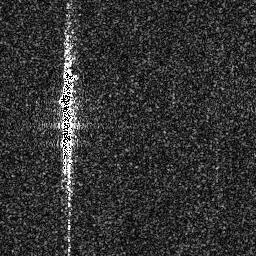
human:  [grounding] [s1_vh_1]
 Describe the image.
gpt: In the satellite image, there is  <ref>1 large ship </ref> <box>[[21, 25, 30, 66, 0]]</box> located at left.